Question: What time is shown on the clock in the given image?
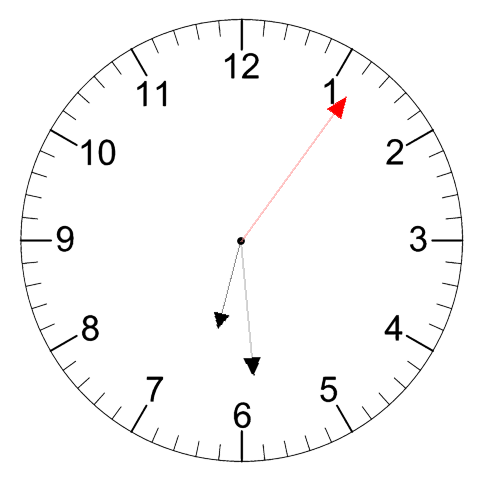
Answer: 06:29:06